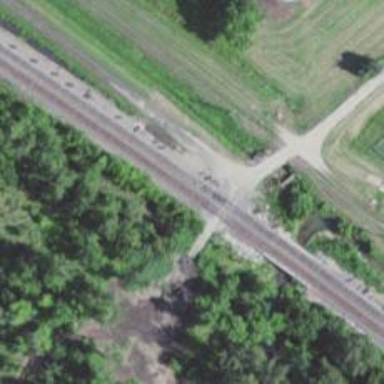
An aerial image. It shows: Railway level crossing.